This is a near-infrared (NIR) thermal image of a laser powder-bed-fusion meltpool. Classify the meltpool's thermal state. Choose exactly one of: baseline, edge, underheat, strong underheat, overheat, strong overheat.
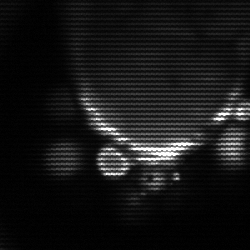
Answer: baseline